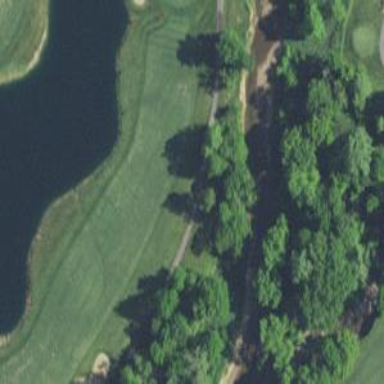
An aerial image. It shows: Golf fairway in the image.